Question: I'm trying to create a script to parse different part numbers from a webpage using requests. If you check on this <URL> and click on 'Product list' tab, you will see the part numbers.

represents where the part numbers are.
I've tried with:
'''
import requests
link = 'https://www.festo.com/cat/en-id_id/products_ADNH'
post_url = 'https://www.festo.com/cfp/camosHTML5Client/cH5C/HRQ'
payload = {"q":4,"ReqID":21,"focus":"f24~v472_0","scroll":[],"events":["e468~12~0~472~0~4","e468_0~6~472"],"ito":22,"kms":4}
with requests.Session() as s:
s.headers['user-agent'] = 'Mozilla/5.0 (Windows NT 6.1) AppleWebKit/537.36 (KHTML, like Gecko) Chrome/87.0.4280.88 Safari/537.36'
s.headers['referer'] = 'https://www.festo.com/cfp/camosHTML5Client/cH5C/go?q=2'
s.headers['content-type'] = 'application/json; charset=UTF-8'
r = s.post(post_url,data=payload)
print(r.json())
'''
When I execute the above script, I get the following result:
'''
{'isRedirect': True, 'url': '../../camosStatic/Exception.html'}
'''
> How can I fetch the part numbers from that site using requests?
In case of selenium, I tried like below to fetch the part numbers but it seems the script can't click on the product list tab if I kick out hardcoded delay from it. Given that I don't wish to go for any hardcoded delay within the script.
'''
import time
from selenium import webdriver
from selenium.webdriver.common.by import By
from selenium.webdriver.support.ui import WebDriverWait
from selenium.webdriver.support import expected_conditions as EC
link = 'https://www.festo.com/cat/en-id_id/products_ADNH'
with webdriver.Chrome() as driver:
driver.get(link)
wait = WebDriverWait(driver,15)
wait.until(EC.frame_to_be_available_and_switch_to_it(wait.until(EC.visibility_of_element_located((By.CSS_SELECTOR, "object")))))
wait.until(EC.presence_of_element_located((By.CSS_SELECTOR, "#btn-group-cookie > input[value='Accept all cookies']"))).click()
driver.switch_to.default_content()
wait.until(EC.frame_to_be_available_and_switch_to_it(wait.until(EC.visibility_of_element_located((By.CSS_SELECTOR, "iframe#CamosIFId")))))
time.sleep(10) #I would like to get rid of this hardcoded delay
item = wait.until(EC.visibility_of_element_located((By.CSS_SELECTOR, "[id='r17'] > [id='f24']")))
driver.execute_script("arguments[0].click();",item)
for elem in wait.until(EC.presence_of_all_elements_located((By.CSS_SELECTOR, "[data-ctcwgtname='tabTable'] [id^='v471_']")))[1:]:
print(elem.text)
'''
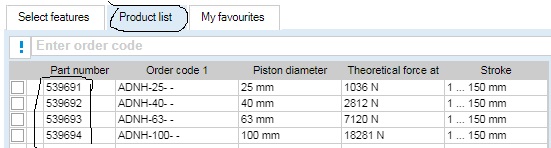
Answer: The difficulty for the driver is to click to the 'Product list' button so I found a solution:
'''
from selenium.webdriver.common.by import By
from selenium.webdriver.support.ui import WebDriverWait
from selenium.webdriver.support import expected_conditions as ec
from selenium.common.exceptions import TimeoutException, StaleElementReferenceException
from selenium import webdriver
import time
class NoPartsNumberException(Exception):
pass
driver = webdriver.Chrome()
wait = WebDriverWait(driver, 10)
driver.get("https://www.festo.com/cat/en-id_id/products_ADNH")
wait.until(ec.frame_to_be_available_and_switch_to_it(wait.until(ec.visibility_of_element_located((By.CSS_SELECTOR, "object")))))
wait.until(ec.presence_of_element_located((By.CSS_SELECTOR, "#btn-group-cookie > input[value='Accept all cookies']"))).click()
driver.switch_to.default_content()
wait.until(ec.frame_to_be_available_and_switch_to_it((By.XPATH, "//iframe[@name='CamosIF']")))
endtime = time.time() + 30
while True:
try:
if time.time() > endtime:
raise NoPartsNumberException('No parts number found')
product_list = wait.until(ec.element_to_be_clickable((By.XPATH, "//div[@id='f24']")))
product_list.click()
part_numbers_elements = wait.until(ec.visibility_of_all_elements_located((By.XPATH, "//div[contains(@id, 'v471')]")))
break
except (TimeoutException, StaleElementReferenceException):
pass
part_numbers = [p.text for p in part_numbers_elements[1:]]
print(part_numbers)
driver.close()
'''
In this way the driver clicks on the 'Product list' button until it opens the window containing the part numbers and you have to wait much less than 10 seconds as in your code with the hardcoded time sleep